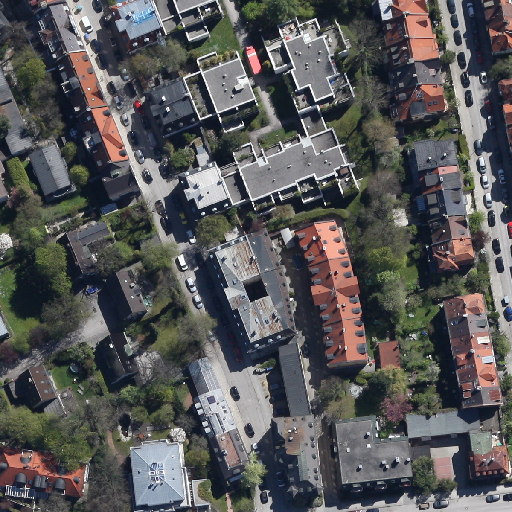
Referring expression: car in the parking area